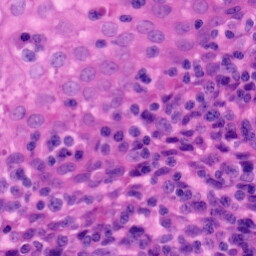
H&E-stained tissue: Tonsil